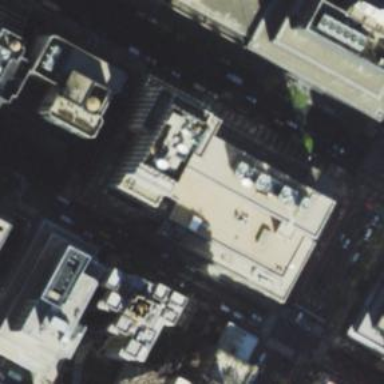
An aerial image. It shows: Building with flat concrete roof.